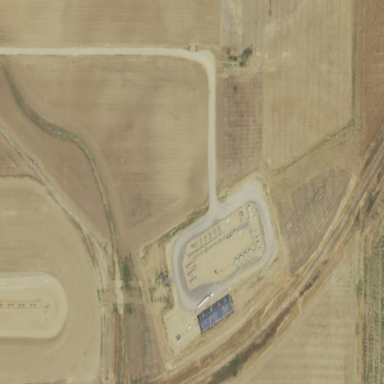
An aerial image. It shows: Industrial area powered by natural gas.